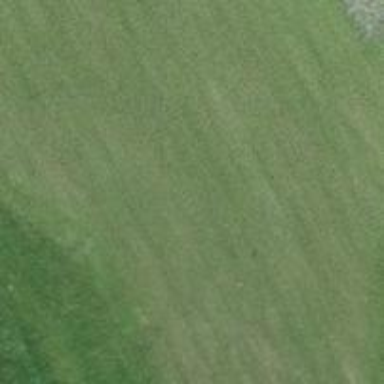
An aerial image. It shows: Green golf area with grass land use.